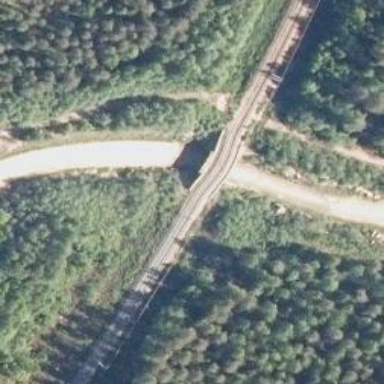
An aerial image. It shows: Bridge with railway tracks. The electrified line has continuous contact line.